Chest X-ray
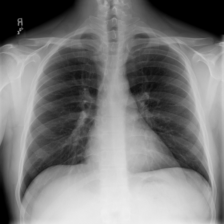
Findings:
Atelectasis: negative
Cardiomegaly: negative
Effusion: negative
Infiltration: positive
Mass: negative
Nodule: negative
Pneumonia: negative
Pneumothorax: negative
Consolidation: negative
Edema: negative
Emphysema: negative
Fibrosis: negative
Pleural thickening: negative
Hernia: negative